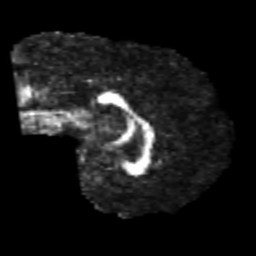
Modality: FA
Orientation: sagittal
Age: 22
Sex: male
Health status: healthy
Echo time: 0.074 s